Interaction volume radius: 5 \u00c5
Interaction volume height: 30 \u00c5
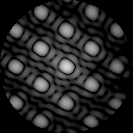
Disorder parameter: 0.05644